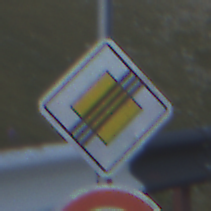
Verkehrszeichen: EndeVorfahrtsstrasse
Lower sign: UeberholverbotKraftfahrzeuge
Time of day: SunriseSunset
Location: Outdoor (RoadRail)
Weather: Clear
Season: NotSpecified
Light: Natural